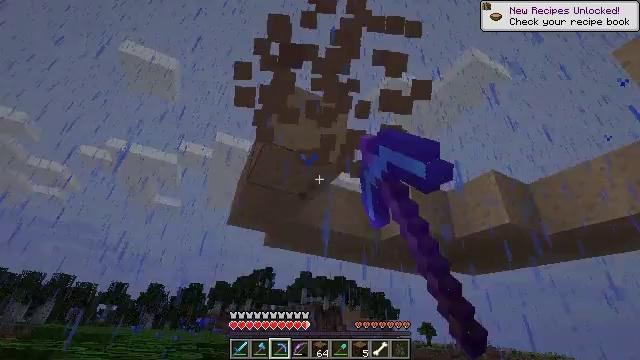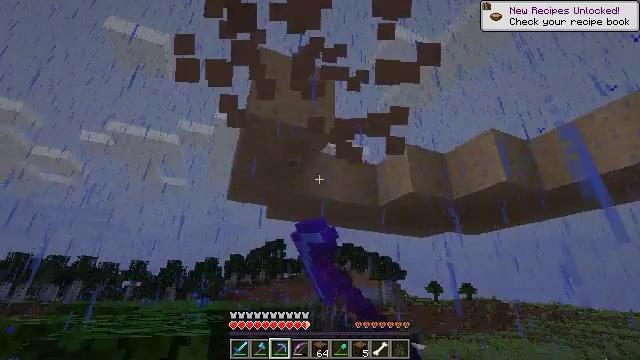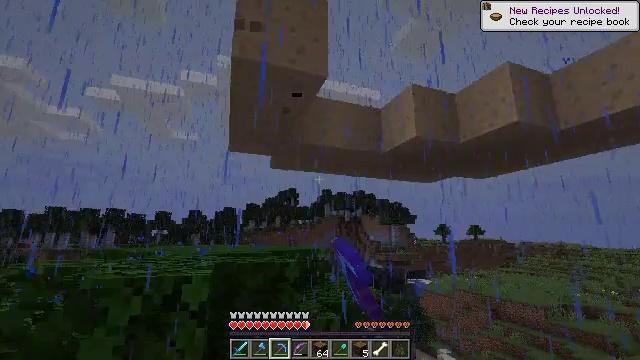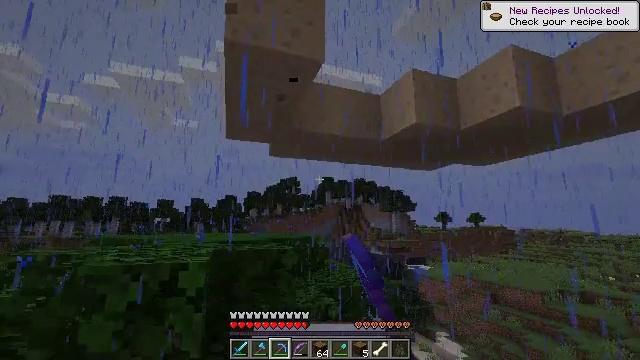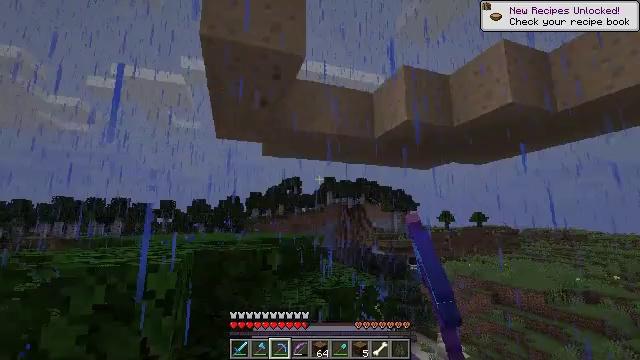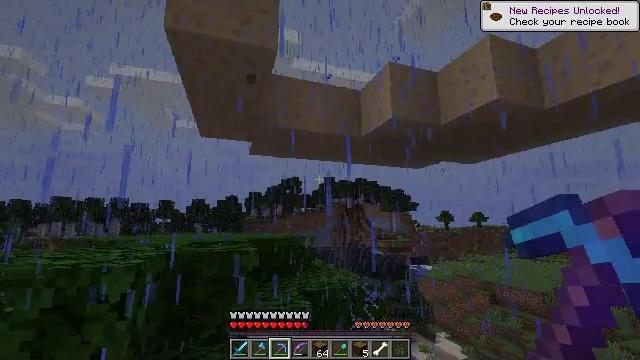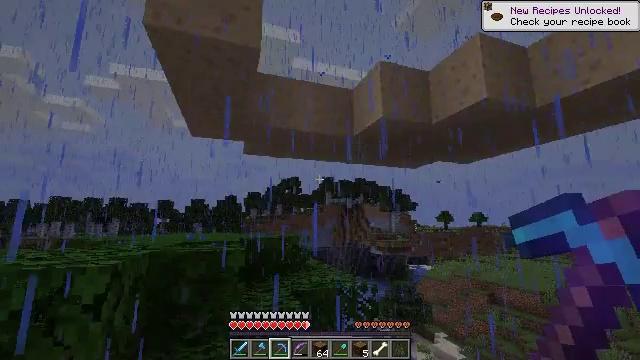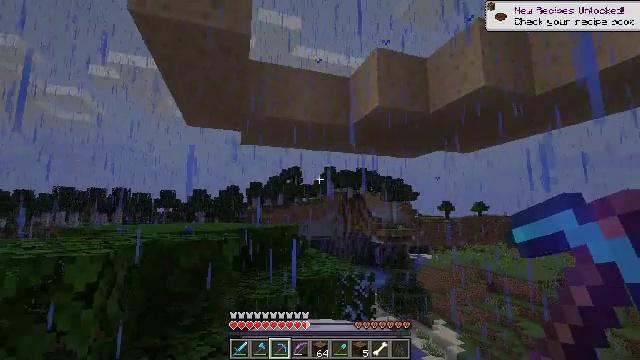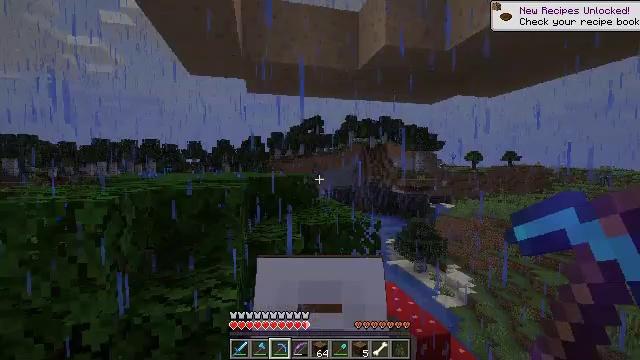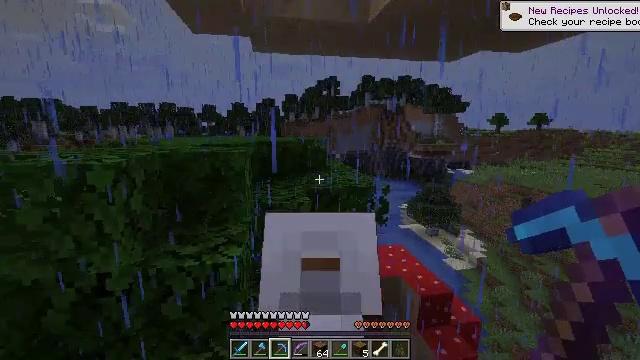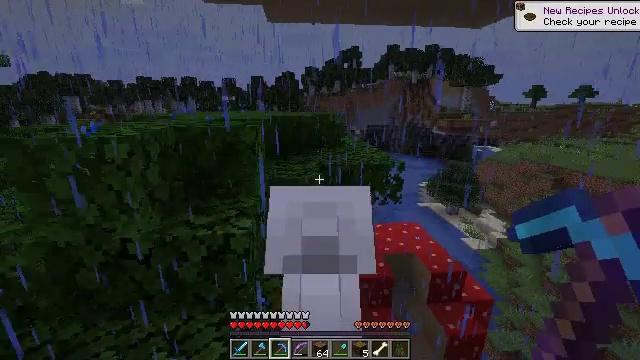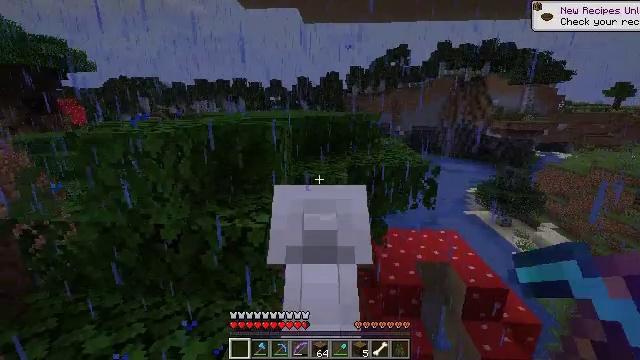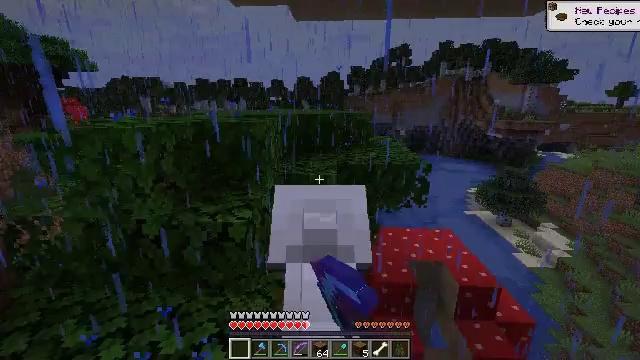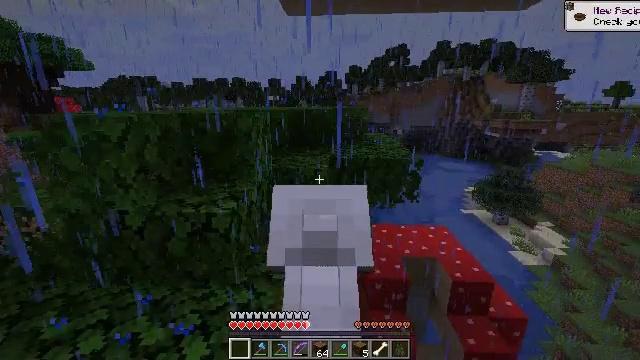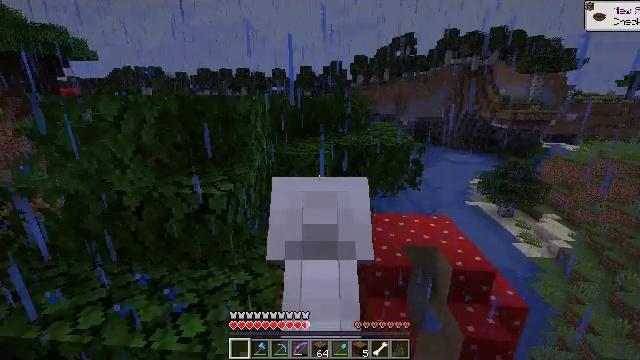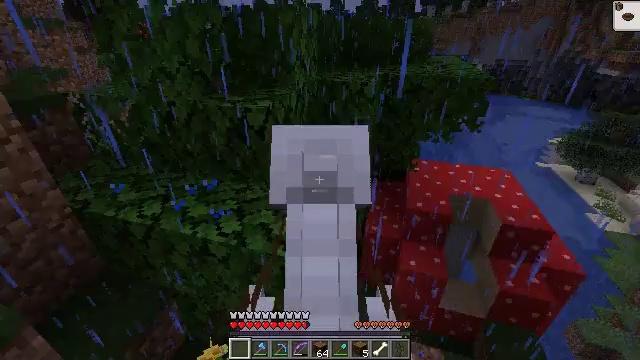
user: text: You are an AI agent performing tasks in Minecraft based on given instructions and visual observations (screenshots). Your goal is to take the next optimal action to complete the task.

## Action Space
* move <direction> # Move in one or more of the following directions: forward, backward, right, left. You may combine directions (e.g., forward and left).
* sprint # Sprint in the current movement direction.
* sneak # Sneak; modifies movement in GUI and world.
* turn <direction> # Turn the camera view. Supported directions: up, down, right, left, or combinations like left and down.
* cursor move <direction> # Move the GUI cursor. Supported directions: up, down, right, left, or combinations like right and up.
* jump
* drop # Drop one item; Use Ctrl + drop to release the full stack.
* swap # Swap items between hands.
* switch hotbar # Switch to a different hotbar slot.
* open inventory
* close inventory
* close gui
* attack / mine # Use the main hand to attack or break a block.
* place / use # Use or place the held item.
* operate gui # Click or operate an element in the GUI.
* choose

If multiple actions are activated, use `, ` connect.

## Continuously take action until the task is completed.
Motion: motion action
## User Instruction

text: Drop a diamond pickaxe.
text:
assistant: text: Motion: move right, turn down, attack / mine
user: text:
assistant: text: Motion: move right, turn left and down, attack / mine
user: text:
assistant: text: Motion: move right, turn down
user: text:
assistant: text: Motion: move right
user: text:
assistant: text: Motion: move right
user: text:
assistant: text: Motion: move right
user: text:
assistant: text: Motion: move right, turn left and down
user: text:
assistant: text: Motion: move right, turn left and down
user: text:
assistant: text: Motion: move right, turn left and down
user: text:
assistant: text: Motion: move right, turn left and down
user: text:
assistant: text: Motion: move right, drop, switch to hotbar 1
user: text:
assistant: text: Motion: move right, drop, switch to hotbar 1
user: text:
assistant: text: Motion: move right, switch to hotbar 1
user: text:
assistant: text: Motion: move right, turn left and down
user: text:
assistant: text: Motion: move right, turn left and down
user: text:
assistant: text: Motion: no_op